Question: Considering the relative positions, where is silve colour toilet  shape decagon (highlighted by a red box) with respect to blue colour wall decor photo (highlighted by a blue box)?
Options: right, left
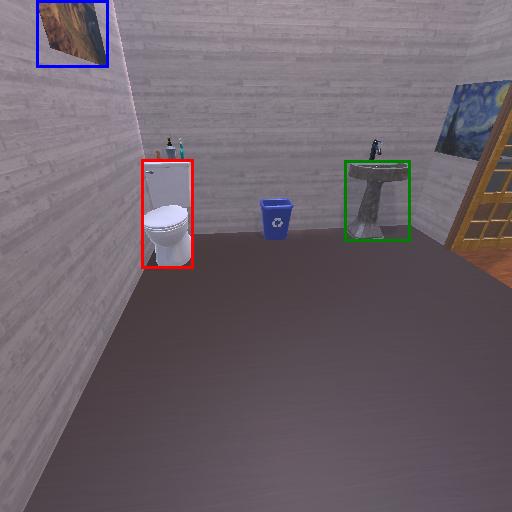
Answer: right